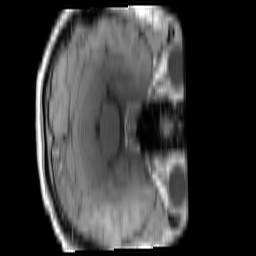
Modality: T1w
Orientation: axial
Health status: ill
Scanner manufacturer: siemens
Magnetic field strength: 3 T
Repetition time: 0.4 s
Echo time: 0.00246 s